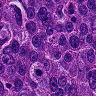
Metastatic tissue present: yes